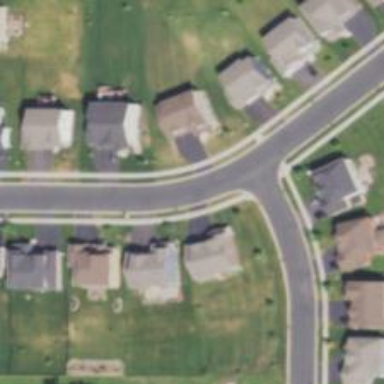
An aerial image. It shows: Residential road.